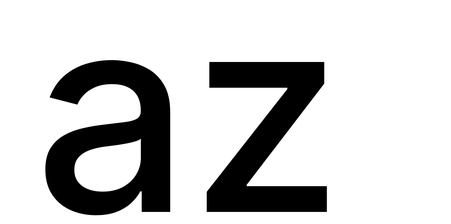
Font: Inter_Medium